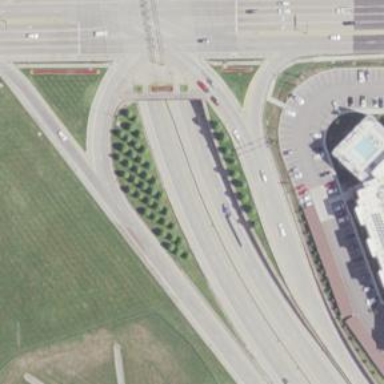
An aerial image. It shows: Trunk link highway.